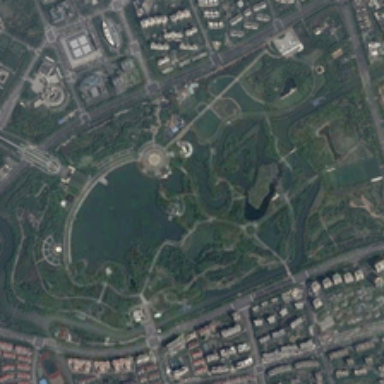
There is a big lake in the middle of the land .